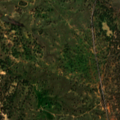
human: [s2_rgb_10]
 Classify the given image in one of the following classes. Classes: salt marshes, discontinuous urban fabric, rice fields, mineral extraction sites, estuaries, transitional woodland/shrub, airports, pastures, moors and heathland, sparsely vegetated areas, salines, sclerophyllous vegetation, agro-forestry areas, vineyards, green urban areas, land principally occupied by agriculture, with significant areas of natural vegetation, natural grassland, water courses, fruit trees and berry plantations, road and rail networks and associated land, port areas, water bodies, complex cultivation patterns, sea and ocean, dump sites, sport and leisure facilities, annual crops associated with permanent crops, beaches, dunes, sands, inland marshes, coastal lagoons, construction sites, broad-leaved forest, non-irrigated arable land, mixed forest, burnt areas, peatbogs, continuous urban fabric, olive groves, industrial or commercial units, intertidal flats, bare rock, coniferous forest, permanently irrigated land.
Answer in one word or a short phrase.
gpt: agro-forestry areas, transitional woodland/shrub